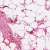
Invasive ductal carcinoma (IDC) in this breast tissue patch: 0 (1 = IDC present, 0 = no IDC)